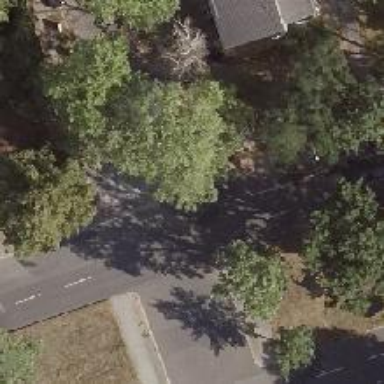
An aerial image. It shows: Residential road with separate asphalt sidewalk.